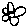
Label: flower